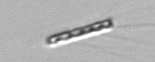
Label: Chaetoceros_subtilis